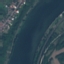
Label: River